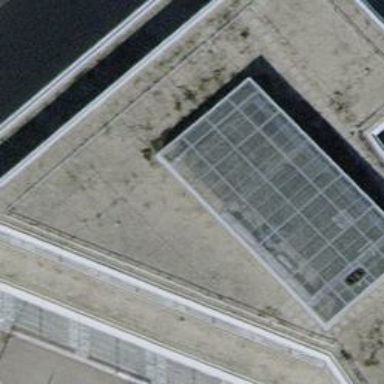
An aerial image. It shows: Part of building with flat black roof.